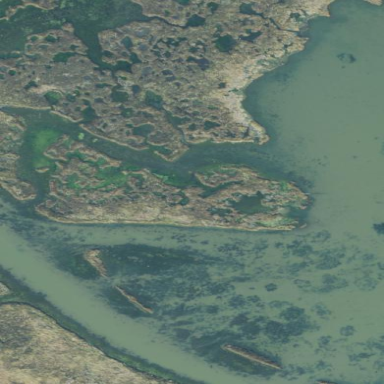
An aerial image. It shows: Marsh wetland.